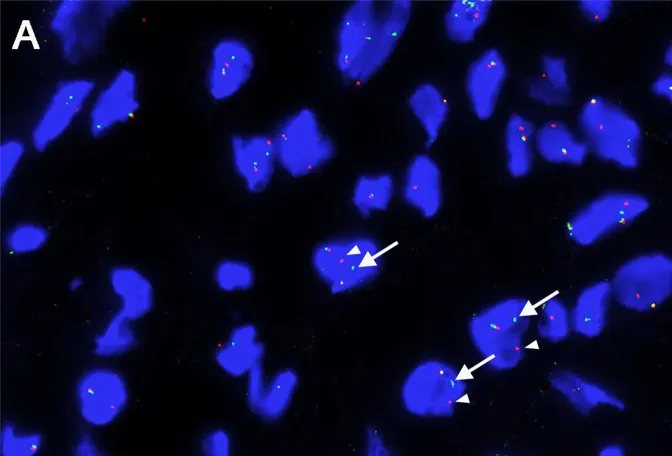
Molecular findings. (A) Fluorescence in-situ hybridization demonstrated the presence of FUS gene rearrangement in the neoplastic cells [separation of the red (white arrowhead) and green (white arrow) signals.
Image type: pathology (fish)